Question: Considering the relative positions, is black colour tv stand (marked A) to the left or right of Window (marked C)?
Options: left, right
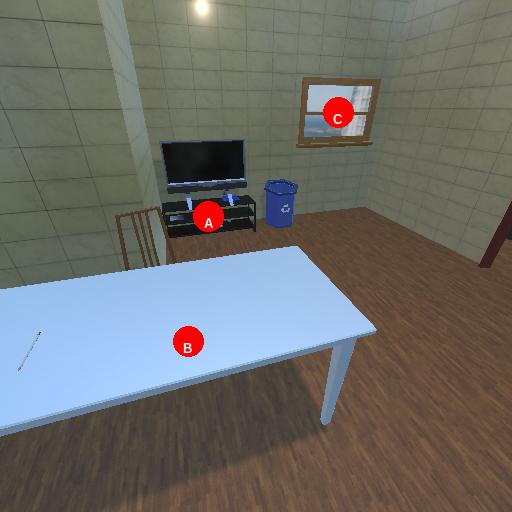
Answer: left